Interaction volume radius: 10 \u00c5
Interaction volume height: 10 \u00c5
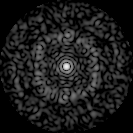
Disorder parameter: 0.8133